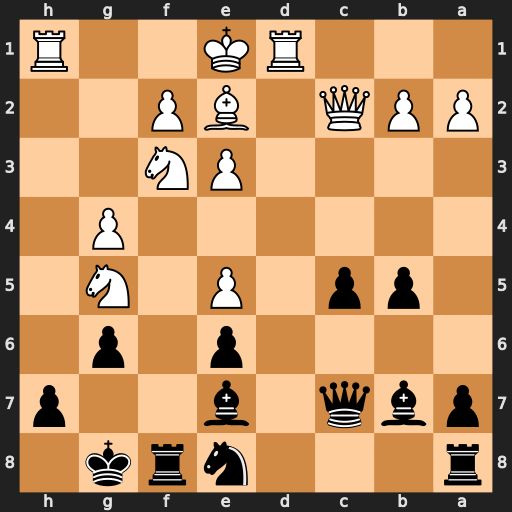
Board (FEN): r3nrk1/pbq1b2p/4p1p1/1pp1P1N1/6P1/4PN2/PPQ1BP2/3RK2R
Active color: b
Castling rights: K
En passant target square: -
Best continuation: Bxg5 Nxg5 Bxh1